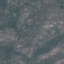
Land use / land cover class: HerbaceousVegetation